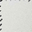
Piece: xx